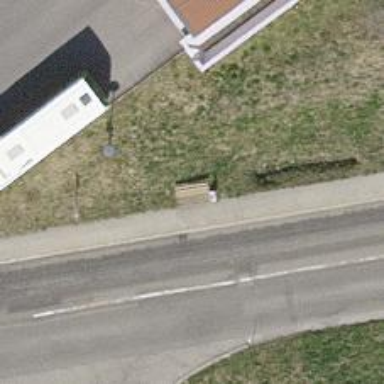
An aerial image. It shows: Bench.